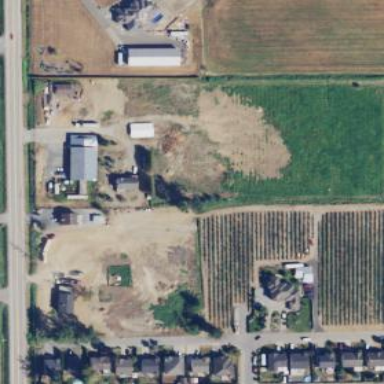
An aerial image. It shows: Farmyard area.